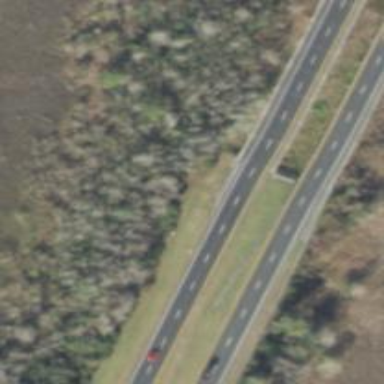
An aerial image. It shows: Primary highway on asphalt bridge.